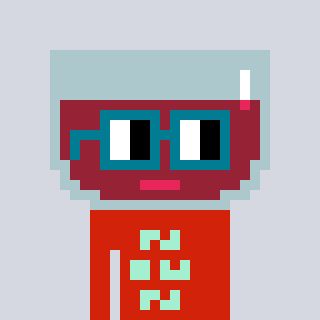
a pixel art character with square dark green glasses, a wine-shaped head and a red-colored body on a cool background